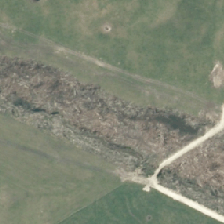
Land cover: harvested_forest